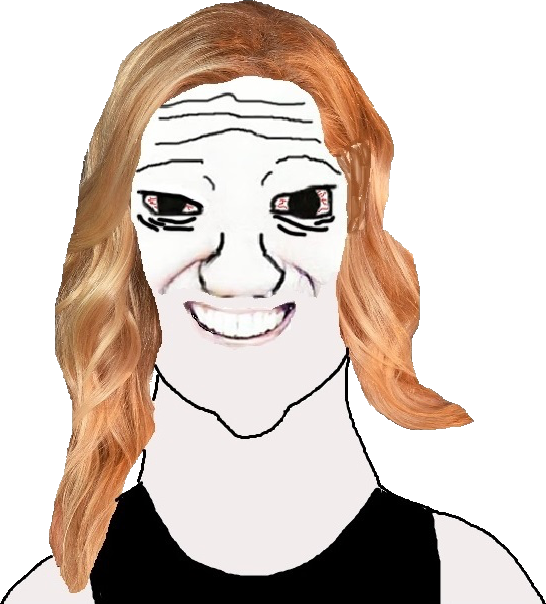
Label: 5_Coomer